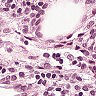
Metastatic tissue present: no